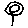
Label: flower